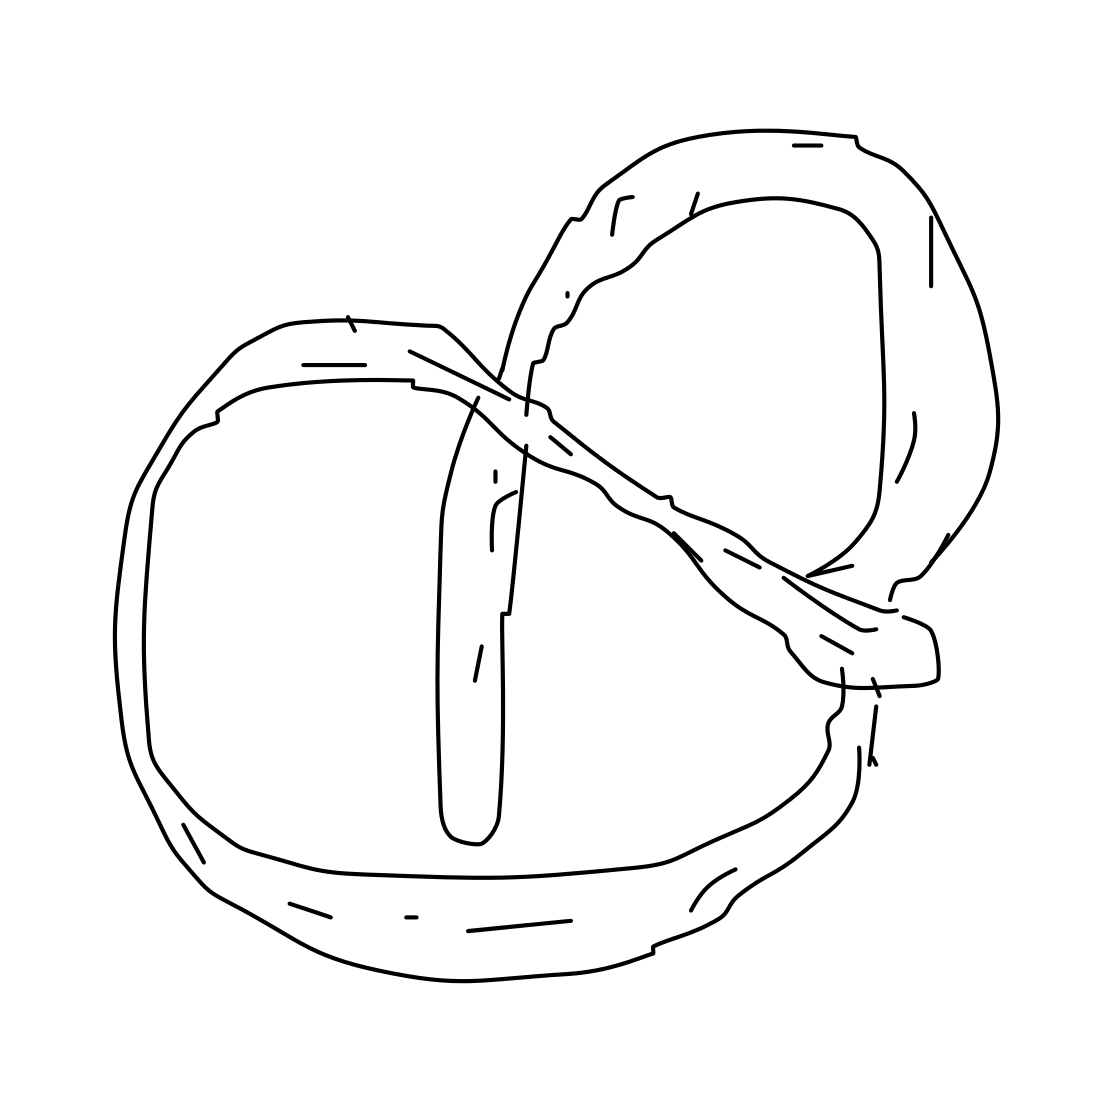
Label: pretzel